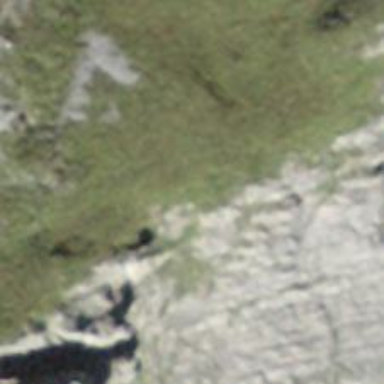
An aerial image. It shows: Natural cliff.